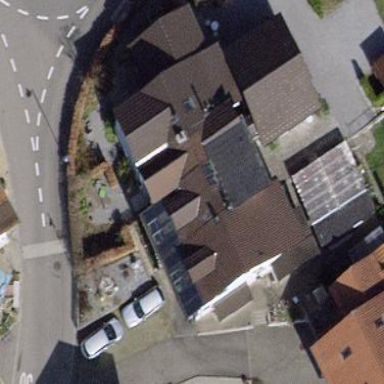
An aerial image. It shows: Terrace building.